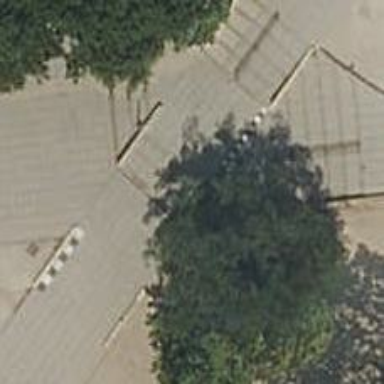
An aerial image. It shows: Steps made of paving stones.